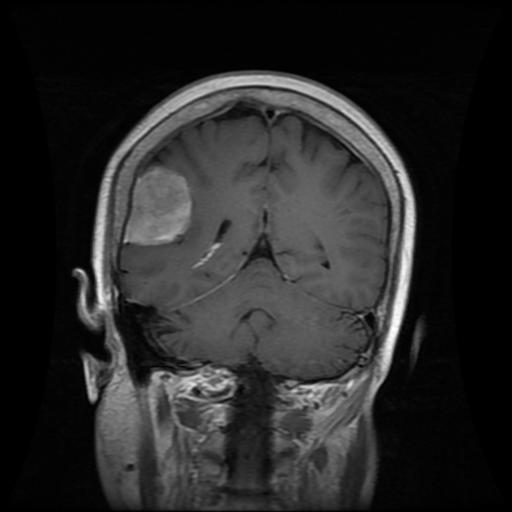
Label: meningioma